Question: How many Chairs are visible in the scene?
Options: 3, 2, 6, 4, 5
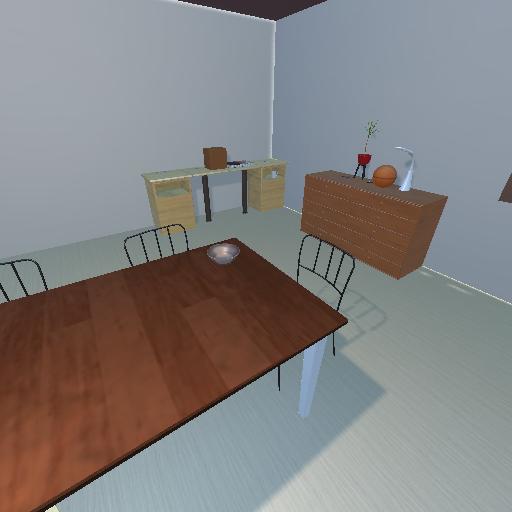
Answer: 3